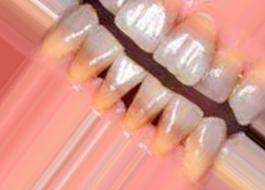
Condition: Tooth Discoloration